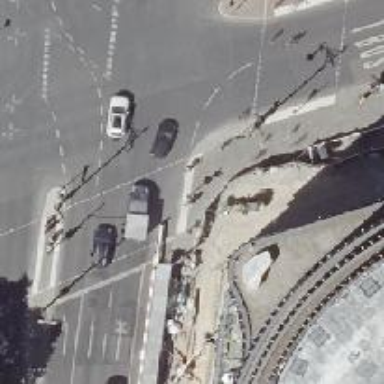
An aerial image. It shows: Asphalt footway with marked crossing equipped with traffic signals.